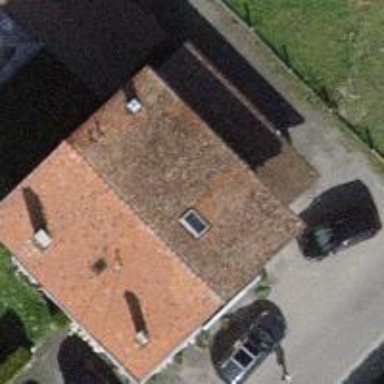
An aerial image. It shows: Simple and straightforward house.